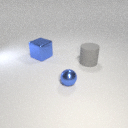
large blue metal cube behind small blue metal sphere